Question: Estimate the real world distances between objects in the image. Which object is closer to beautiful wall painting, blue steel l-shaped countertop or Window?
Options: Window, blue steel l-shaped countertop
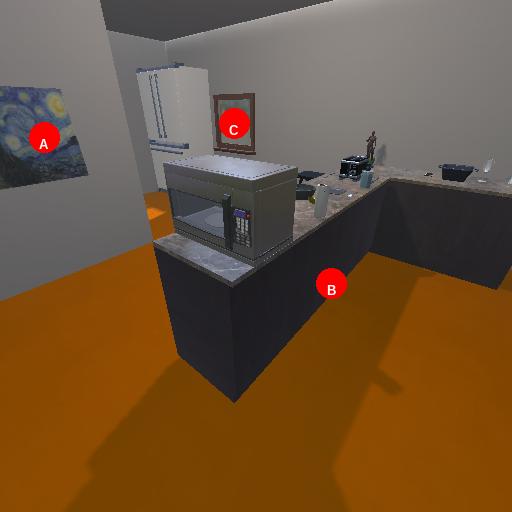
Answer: Window